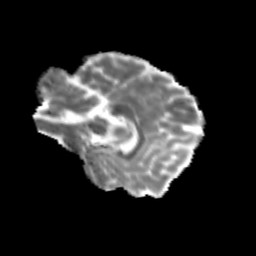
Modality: MD
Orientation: sagittal
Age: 28
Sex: female
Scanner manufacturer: siemens
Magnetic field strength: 3 T
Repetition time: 3.5 s
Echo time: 0.125 s